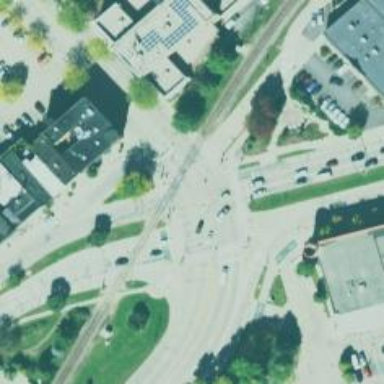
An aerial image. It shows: Railway crossing.